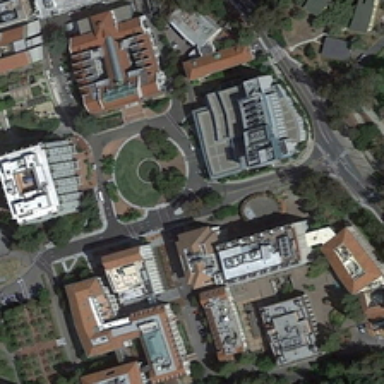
Many buildings and many green trees are in a school .